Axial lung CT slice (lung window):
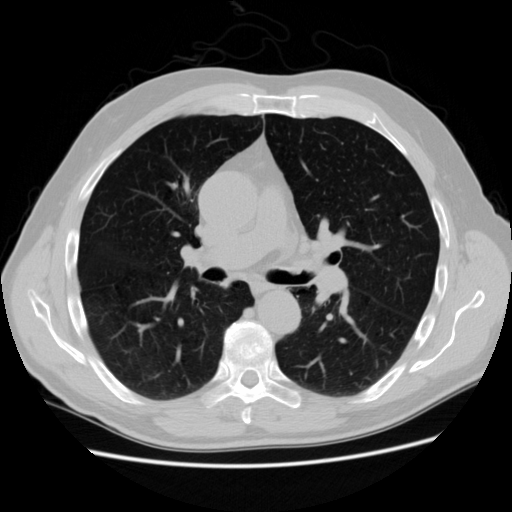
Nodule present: no